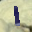
Label: 1